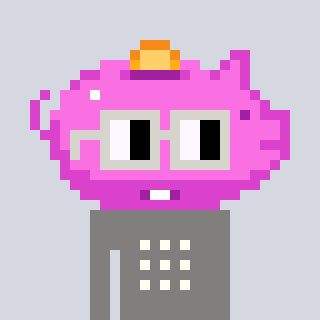
a pixel art character with square light gray glasses, a piggybank-shaped head and a bluegrey-colored body on a cool background